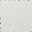
Piece: xx